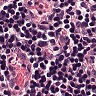
Metastatic tissue present: no